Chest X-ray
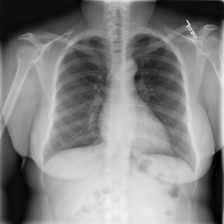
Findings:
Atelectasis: negative
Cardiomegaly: negative
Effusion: negative
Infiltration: positive
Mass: negative
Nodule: negative
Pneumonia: negative
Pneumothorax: negative
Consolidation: negative
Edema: negative
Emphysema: negative
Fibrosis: negative
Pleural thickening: negative
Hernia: negative